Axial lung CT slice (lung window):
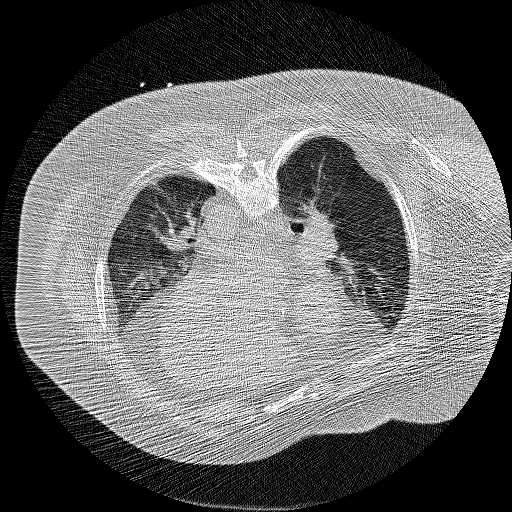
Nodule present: no